Question: i have a menu (yellow) with a submenu (first column) and another submenu.
I need to know how i can make the submenu always stay on the top.

'''
// menu in the middle
.leftMenu ul li .pchild {
width: 193px;
list-style: disc!important;
}
// child menu ( on the right )
.leftMenu ul li .pchild li .childpost {
padding-left: 20px;
display: none;
position: absolute;
top: 0px;
left: 175px;
width: 413px;
}
'''
To make it easy: This is the website : <URL>
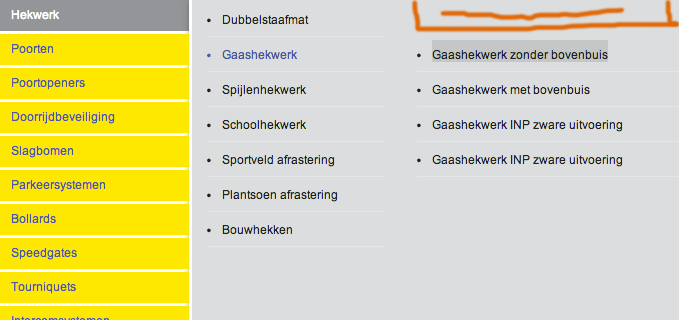
Answer: It currently displays like that because it is relative to the 'li' element. You will need to make it relative to the 'div.child' element or like that.
For your code add 'position:static' to your '.leftMenu ul li .pchild li'. Something like this:
'''
.leftMenu ul li .pchild li {
position:static
}
'''
That is, in your 'style.css' at line '140'.
### Update:
For your second question in the comments you will have 2 options:
- 'hoverIntent'-
Add this new style:
'''
.leftMenu ul li div.post{
position: absolute;
top: 0px;
left: 175px;
z-index: 10;
width: 413px;
height: 100%;
display: none;
}
.leftMenu ul li .pchild li:hover .post {
display: block;
}
'''
Remove:
'''
padding-left: 20px;
display: none;
position: absolute;
.leftMenu ul li .pchild li:hover .childpost {
display: block;
}
'''
from '.leftMenu ul li .pchild li .childpost'
Change your 'padding' values like this on '.leftMenu .child'
'padding: 0 24px 0 0!important;'